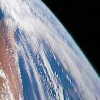
Label: cloud